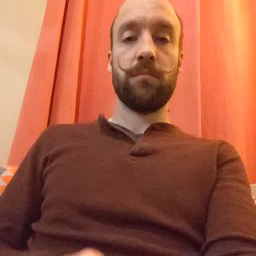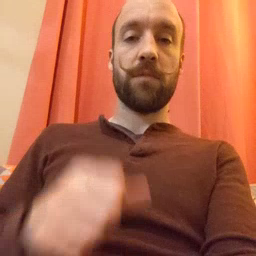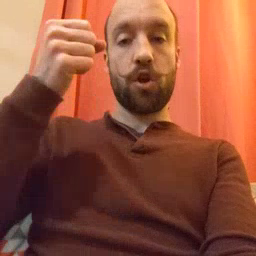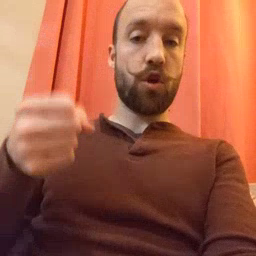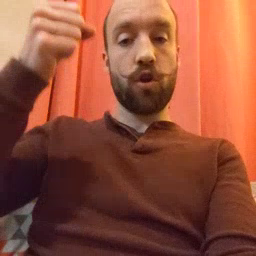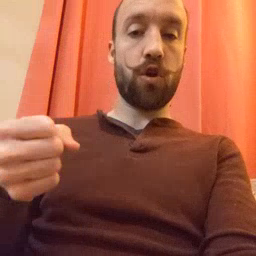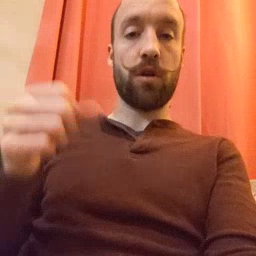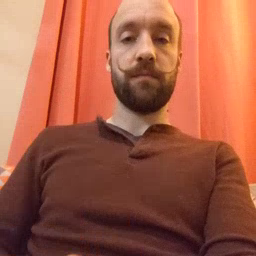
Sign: car